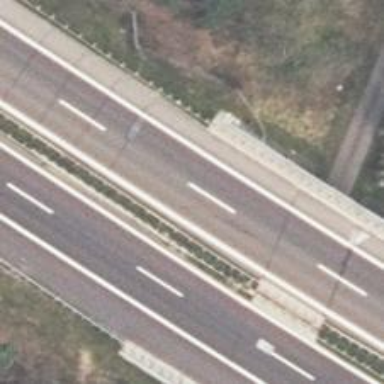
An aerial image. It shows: Motorway bridge with asphalt surface.